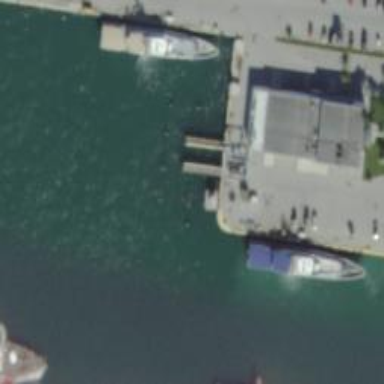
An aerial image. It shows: Pier designed with boat lift feature.